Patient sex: F
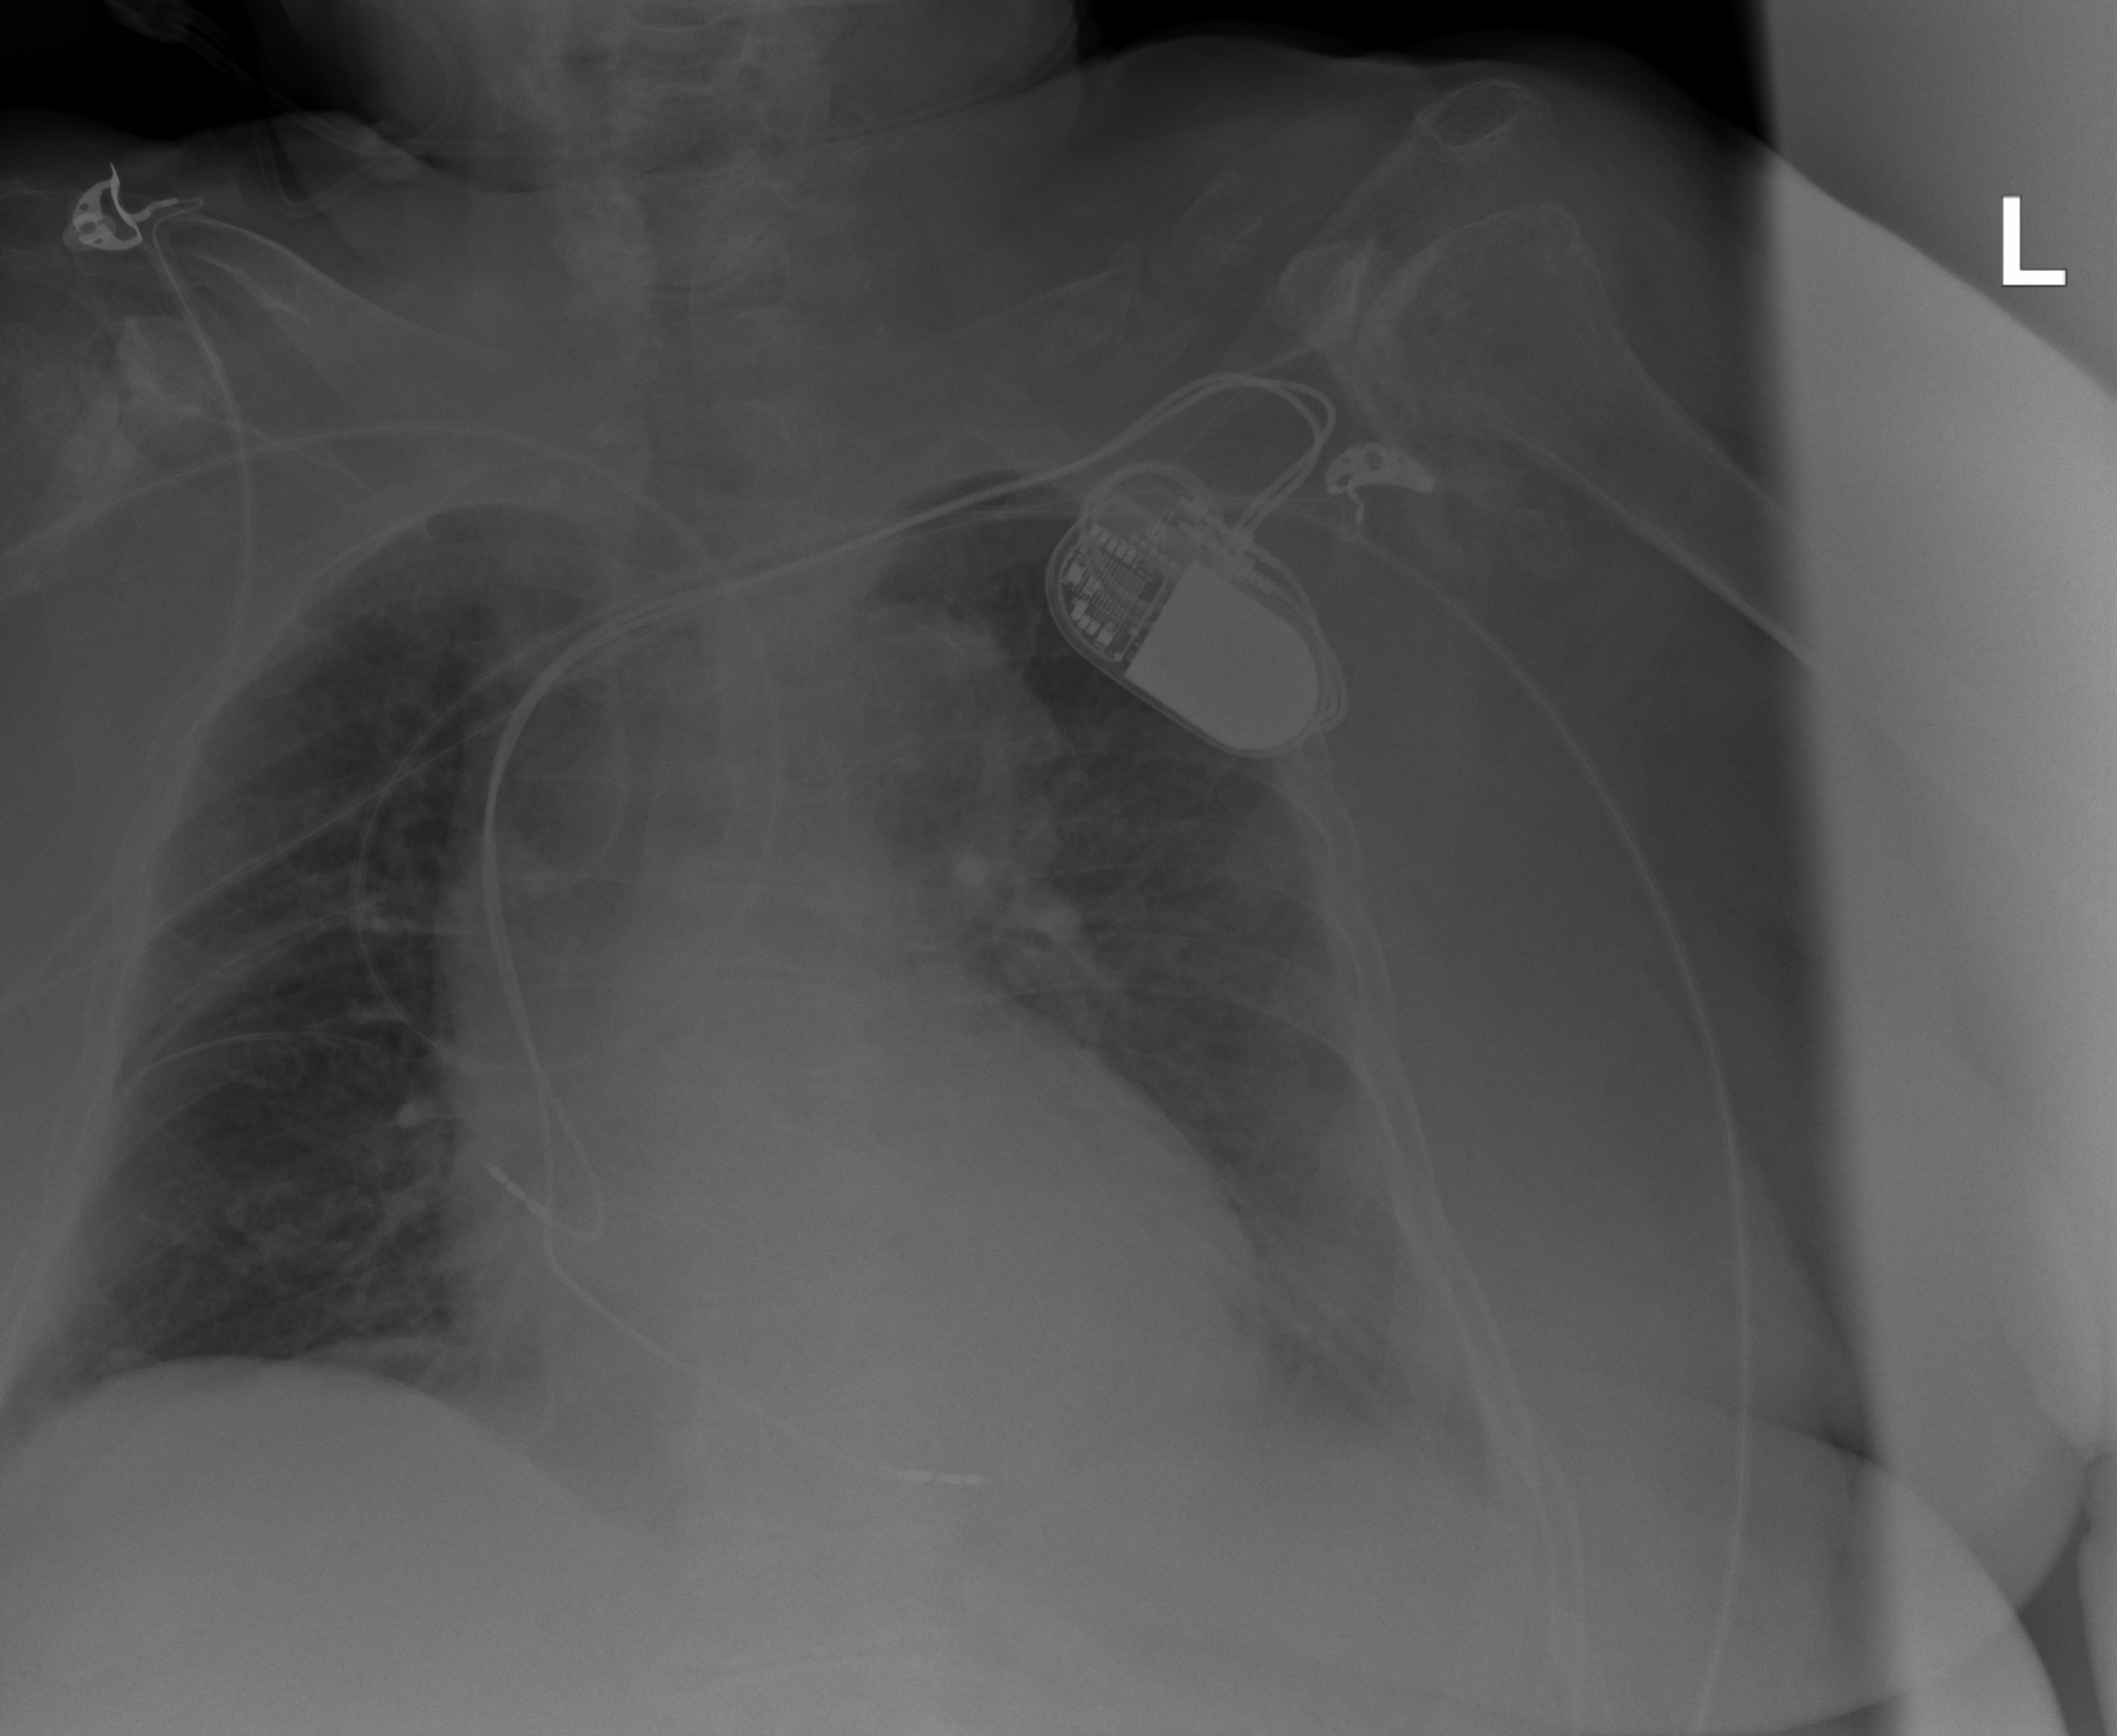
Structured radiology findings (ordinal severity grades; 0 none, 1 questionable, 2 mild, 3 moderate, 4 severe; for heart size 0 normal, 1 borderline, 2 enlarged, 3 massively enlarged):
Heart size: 2
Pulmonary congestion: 2
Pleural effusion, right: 0
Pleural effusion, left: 2
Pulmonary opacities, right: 0
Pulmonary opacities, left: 0
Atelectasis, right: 0
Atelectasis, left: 2